Question: I am using Specflow to write test in BDD style format. Unfortunately today morning in my visual studio, I am not able to see the options to create the step files. Even F12 is not working. Those statements which do not have a step file definition will be in Purple previously. But today it is in Black even though there is no step file definition.
Please see attachment

Could anyone please help me as what I am missing
Thanks
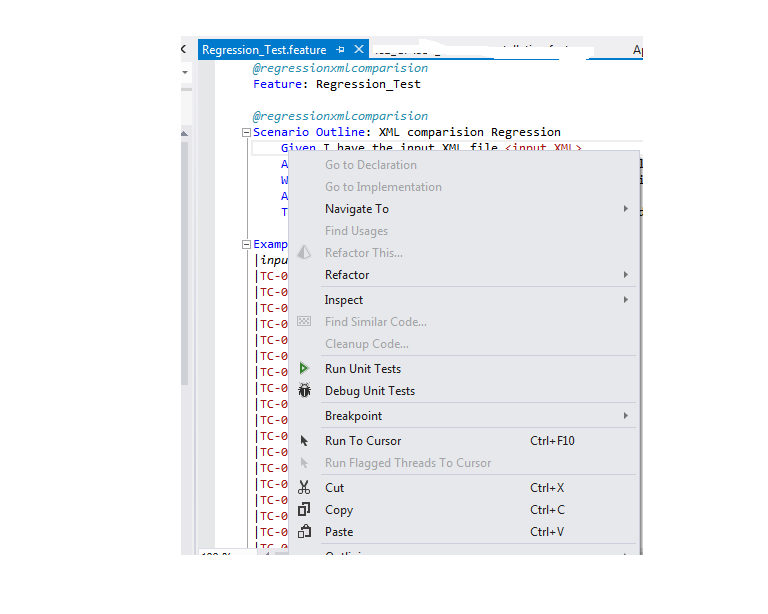
Answer: I tried all options which are listed above and some not listed. The last option worked - uninstall and reinstall visual studio.